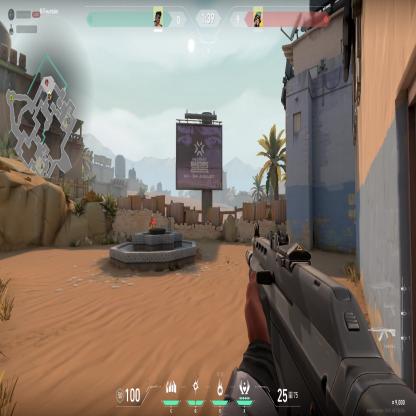
Label: enemy